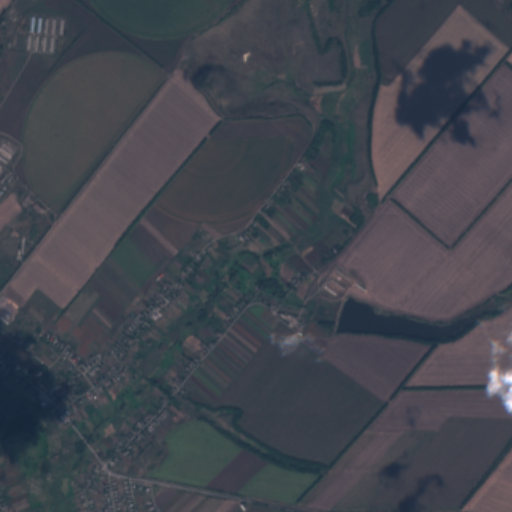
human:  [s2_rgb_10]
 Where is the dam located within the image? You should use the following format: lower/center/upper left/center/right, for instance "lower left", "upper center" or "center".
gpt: The dam is located in the center right of the image.
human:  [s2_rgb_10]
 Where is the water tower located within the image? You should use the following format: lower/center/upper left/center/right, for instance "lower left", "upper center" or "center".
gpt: The water tower is located in the center left of the image.
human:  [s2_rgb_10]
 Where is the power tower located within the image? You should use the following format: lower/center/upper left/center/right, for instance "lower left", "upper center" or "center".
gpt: There is no power tower in the image.